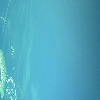
Label: water